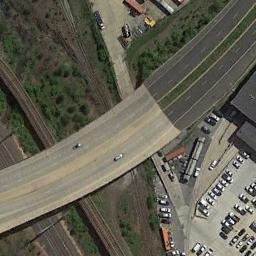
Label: overpass